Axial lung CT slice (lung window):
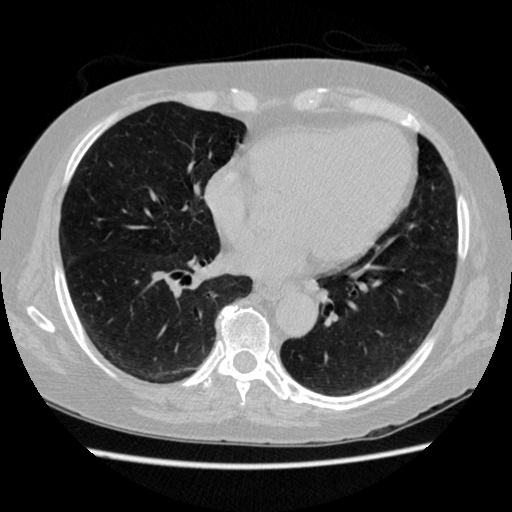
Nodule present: no